Interaction volume radius: 10 \u00c5
Interaction volume height: 15 \u00c5
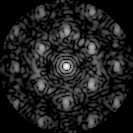
Disorder parameter: 0.533